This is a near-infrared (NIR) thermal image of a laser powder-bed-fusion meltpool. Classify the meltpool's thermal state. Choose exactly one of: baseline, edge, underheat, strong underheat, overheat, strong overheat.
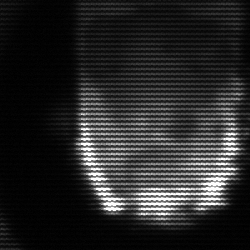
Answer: baseline